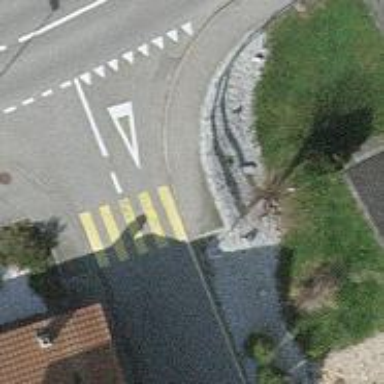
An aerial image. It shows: Zebra crossing on the road.